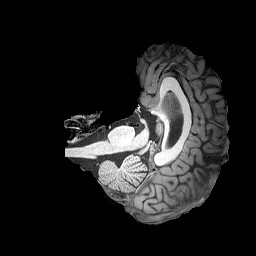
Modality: T1w
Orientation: axial
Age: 32
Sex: male
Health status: healthy